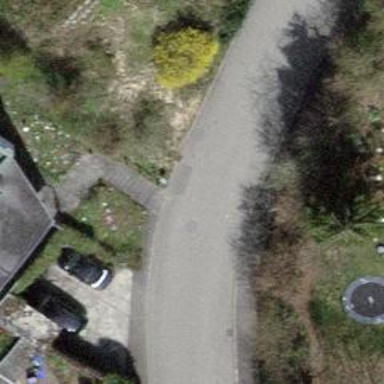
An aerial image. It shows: Paved residential road.